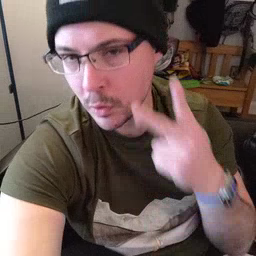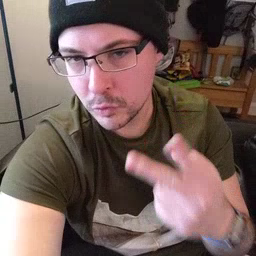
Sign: look